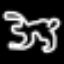
Label: frog